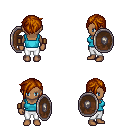
a pixel art fantasy rpg character, female body template, human, dark skin, teal pirate shirt, white pants, brunette pixie cut hairstyle, leather bracers, shield, four views (front, back, left, right), 2x2 character sprite sheet, small pixel art, hard edges, no anti-aliasing